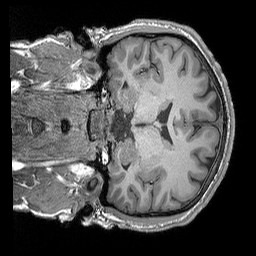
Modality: T1w
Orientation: coronal
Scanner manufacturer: siemens
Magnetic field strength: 3 T
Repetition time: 2.3 s
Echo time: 0.00298 s